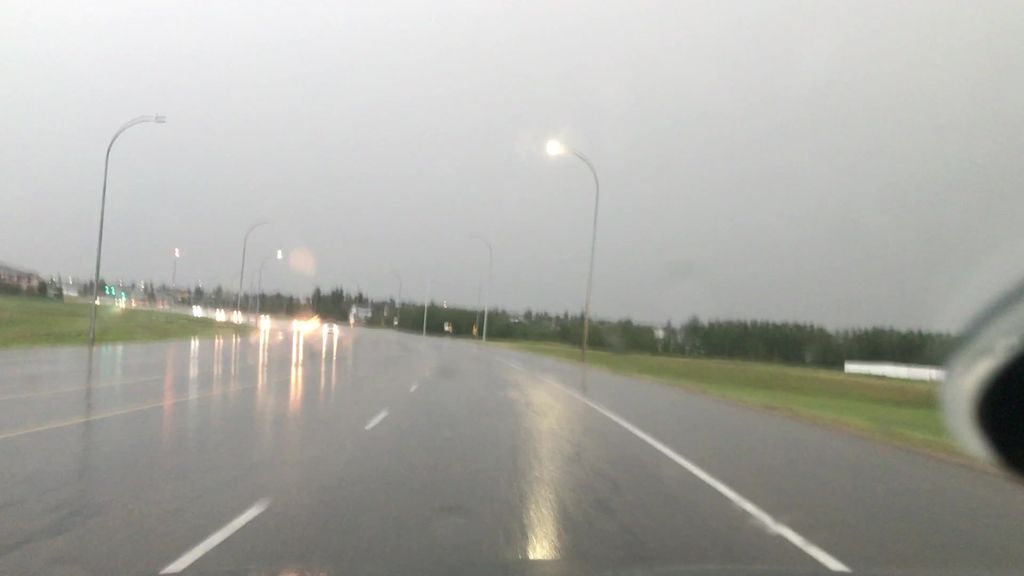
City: edmonton